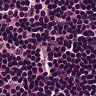
Metastatic tissue present: no